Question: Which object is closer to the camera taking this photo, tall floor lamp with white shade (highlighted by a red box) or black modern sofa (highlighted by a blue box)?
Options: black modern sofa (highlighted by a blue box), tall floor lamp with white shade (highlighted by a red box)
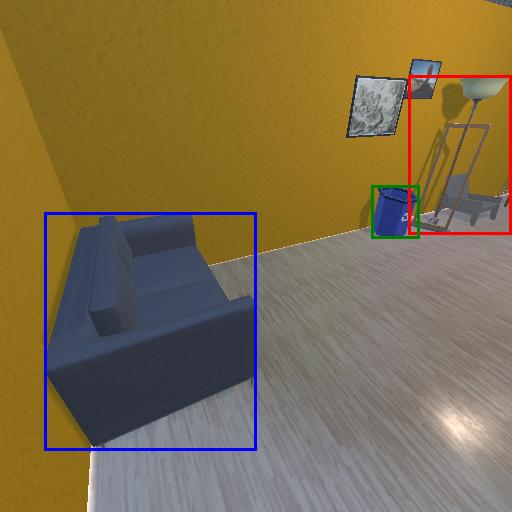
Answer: black modern sofa (highlighted by a blue box)